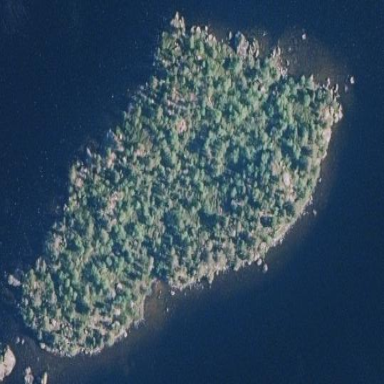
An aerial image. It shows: Islet.